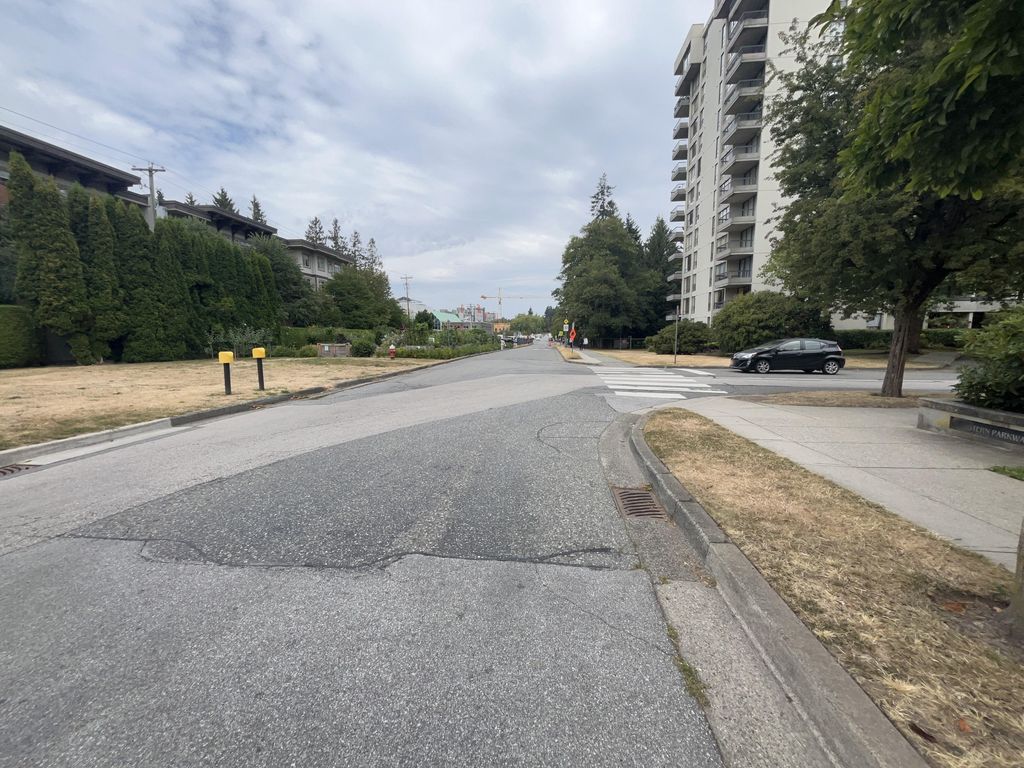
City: vancouver